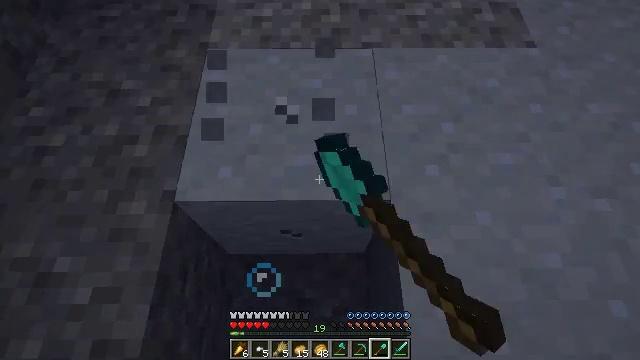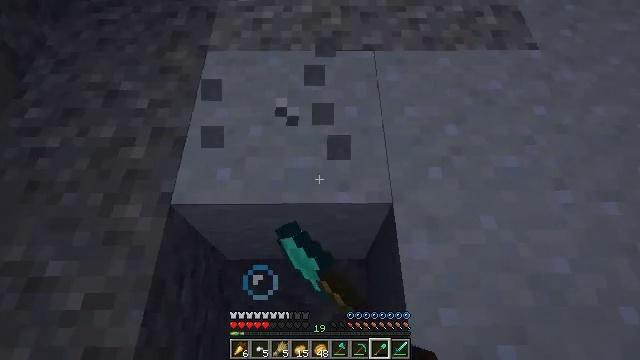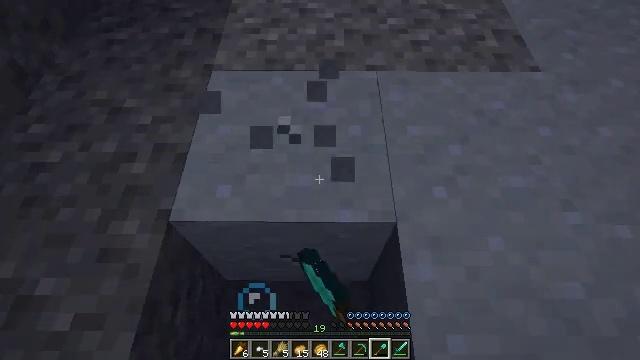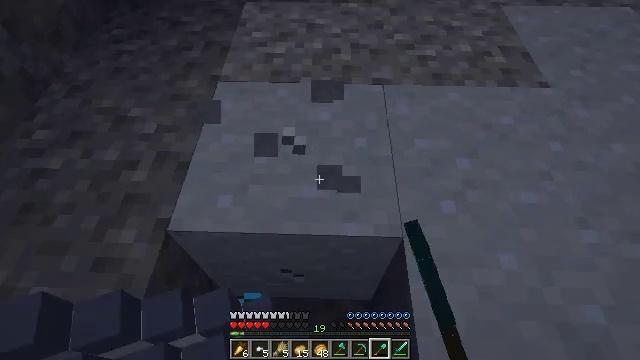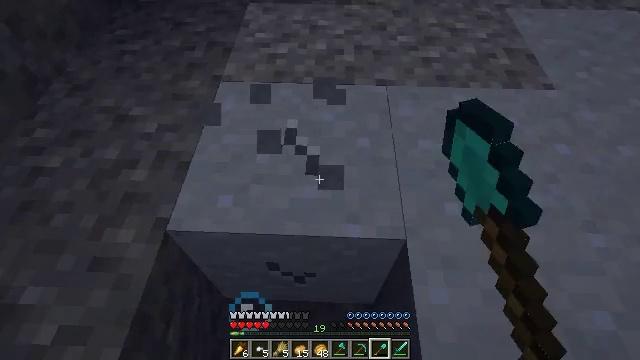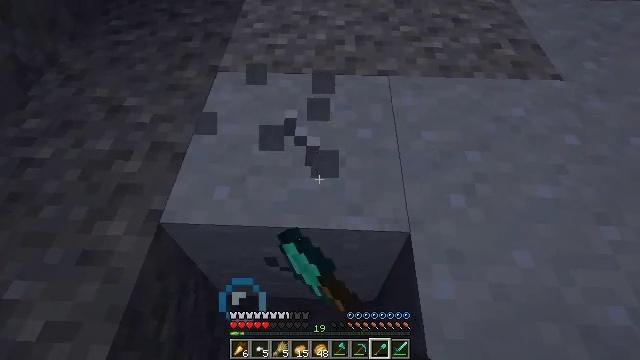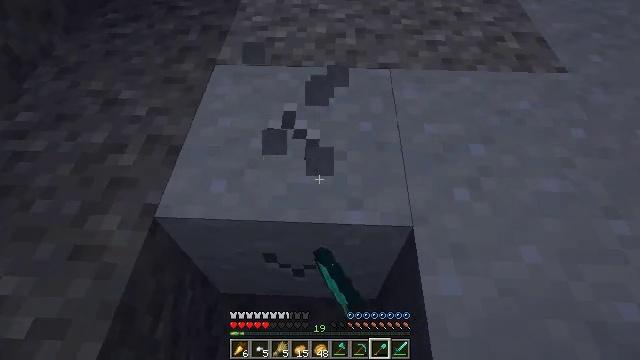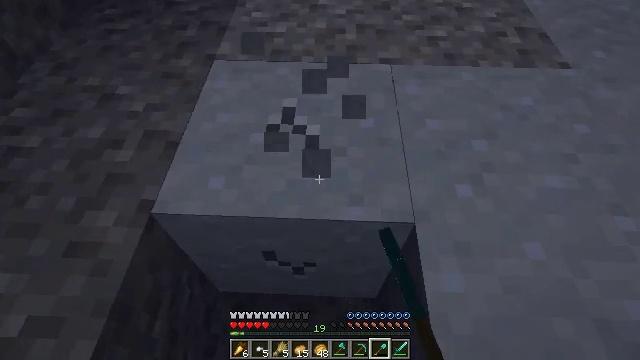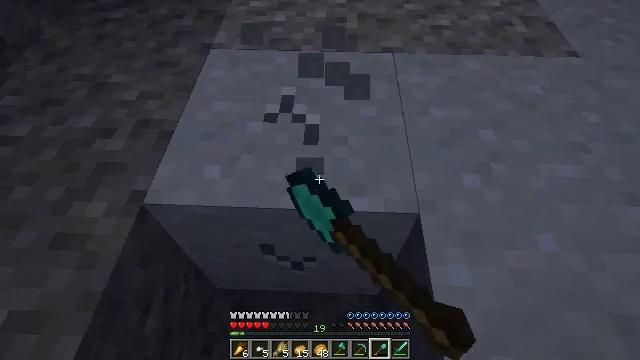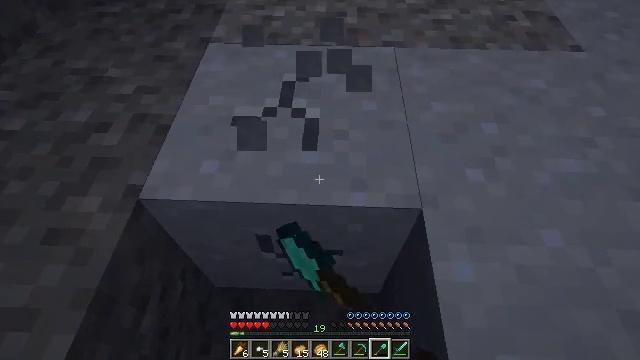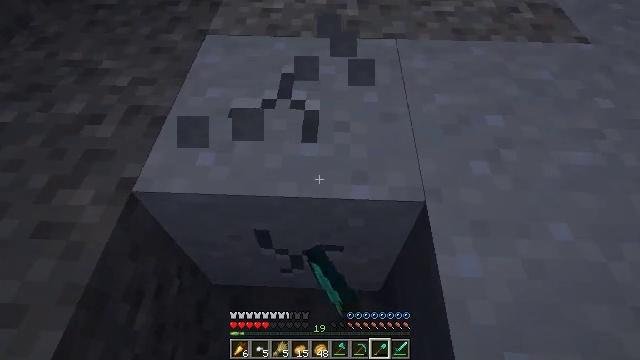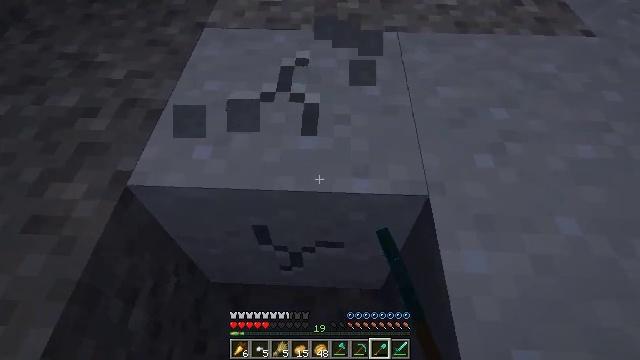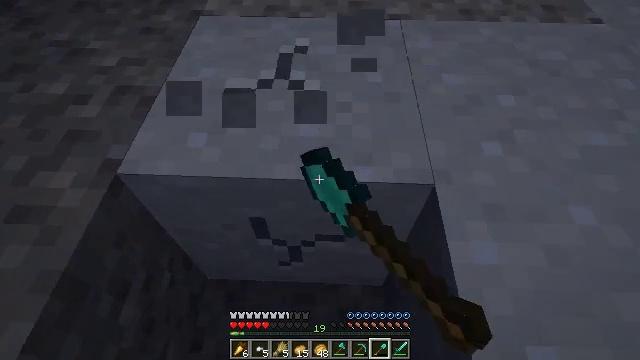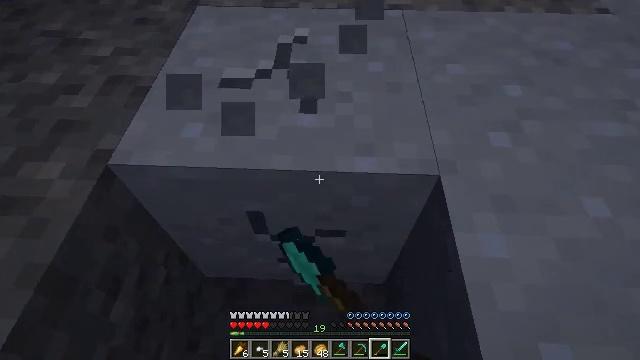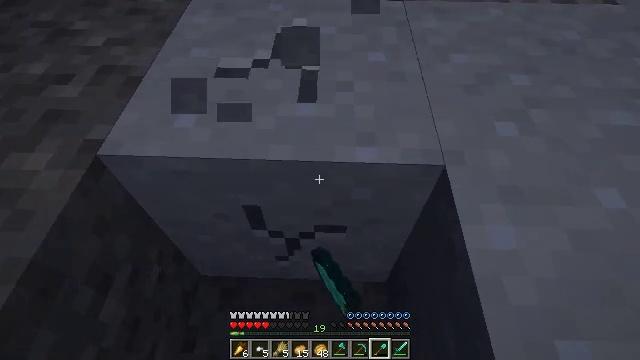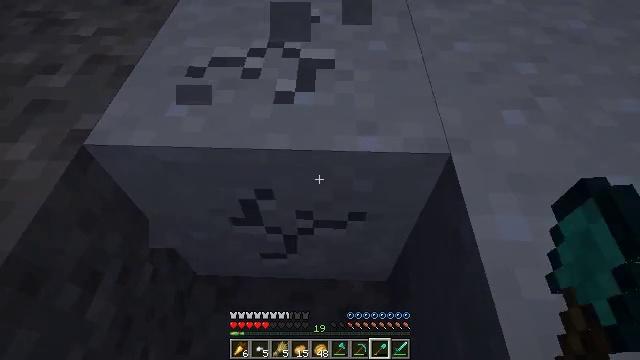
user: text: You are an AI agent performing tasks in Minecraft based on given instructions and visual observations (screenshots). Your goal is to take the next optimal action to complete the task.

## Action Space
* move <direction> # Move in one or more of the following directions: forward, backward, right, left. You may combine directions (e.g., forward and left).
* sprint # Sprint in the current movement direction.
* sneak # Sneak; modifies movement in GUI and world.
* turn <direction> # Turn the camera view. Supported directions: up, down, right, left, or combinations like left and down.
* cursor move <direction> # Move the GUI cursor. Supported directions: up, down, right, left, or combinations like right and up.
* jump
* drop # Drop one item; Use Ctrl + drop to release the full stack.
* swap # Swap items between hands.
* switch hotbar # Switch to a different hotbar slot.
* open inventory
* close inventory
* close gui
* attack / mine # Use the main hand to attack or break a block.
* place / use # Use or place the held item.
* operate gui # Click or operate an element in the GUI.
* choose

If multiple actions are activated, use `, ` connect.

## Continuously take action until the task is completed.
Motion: motion action
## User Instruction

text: Mine the clay from the riverbed.
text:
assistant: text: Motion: turn up, attack / mine
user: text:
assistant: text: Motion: turn up, attack / mine
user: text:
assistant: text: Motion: turn left and up, attack / mine
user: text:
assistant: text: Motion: attack / mine
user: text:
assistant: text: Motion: attack / mine
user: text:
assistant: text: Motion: attack / mine
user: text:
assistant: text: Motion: attack / mine
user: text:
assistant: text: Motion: attack / mine
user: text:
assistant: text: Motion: attack / mine
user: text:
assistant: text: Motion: attack / mine
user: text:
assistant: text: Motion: attack / mine
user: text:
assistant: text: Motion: attack / mine
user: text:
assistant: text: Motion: attack / mine
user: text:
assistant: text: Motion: attack / mine
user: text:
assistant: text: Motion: attack / mine
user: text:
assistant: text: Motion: turn right, attack / mine
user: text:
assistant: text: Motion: turn right, attack / mine
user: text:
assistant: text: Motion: turn right and up, attack / mine
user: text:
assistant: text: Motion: turn right and up, attack / mine
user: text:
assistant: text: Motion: turn right and up, attack / mine
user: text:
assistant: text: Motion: turn right and up, attack / mine
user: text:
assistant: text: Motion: attack / mine
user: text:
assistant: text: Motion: attack / mine
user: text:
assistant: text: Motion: attack / mine
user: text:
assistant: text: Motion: attack / mine
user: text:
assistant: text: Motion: attack / mine
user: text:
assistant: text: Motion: attack / mine
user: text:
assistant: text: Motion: attack / mine
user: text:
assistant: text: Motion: attack / mine
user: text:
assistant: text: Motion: attack / mine